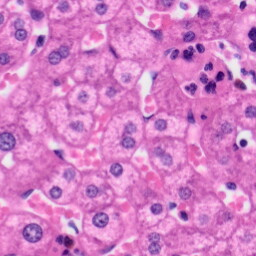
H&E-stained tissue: Liver